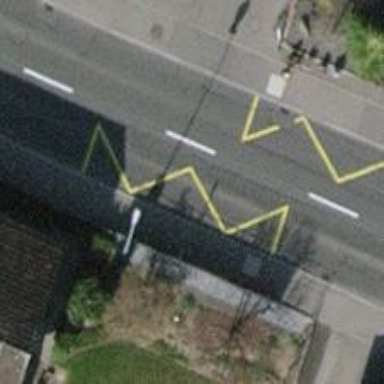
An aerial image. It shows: Bus stop with designated stop position for public transport.